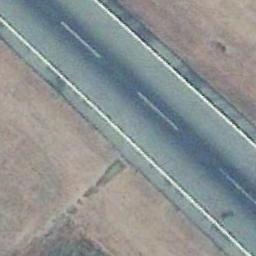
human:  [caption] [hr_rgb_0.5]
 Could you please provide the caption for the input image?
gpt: The runway goes through the clearing and several center line markings are on the runway .

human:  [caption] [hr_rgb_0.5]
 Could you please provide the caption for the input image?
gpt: There is brown bare ground next to the runway, With short white lines on the runway .

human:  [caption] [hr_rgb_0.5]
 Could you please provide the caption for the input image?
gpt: The runway is on the bare land .

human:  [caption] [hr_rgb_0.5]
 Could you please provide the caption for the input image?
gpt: The grass is around the runway .

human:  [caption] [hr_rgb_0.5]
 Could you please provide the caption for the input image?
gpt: There are brown bare land beside the runway .